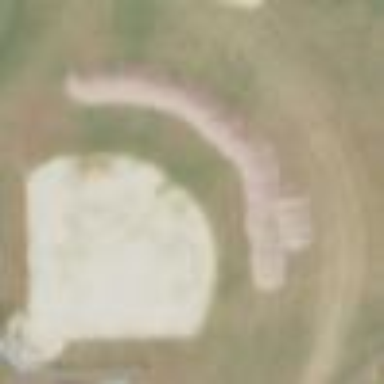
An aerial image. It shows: Baseball pitch for leisure and sports activities.